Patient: sex M, age 68
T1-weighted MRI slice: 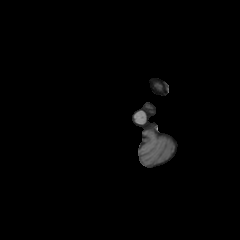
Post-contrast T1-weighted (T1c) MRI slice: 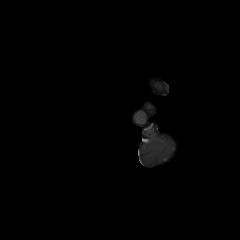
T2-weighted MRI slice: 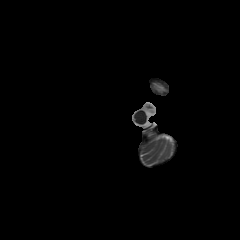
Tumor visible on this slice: no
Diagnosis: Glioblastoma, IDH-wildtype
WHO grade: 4